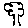
Label: tree